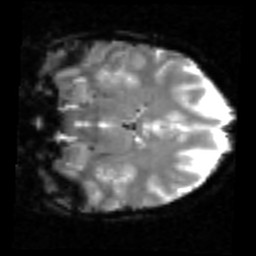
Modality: inplaneT2
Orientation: coronal
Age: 27
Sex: female